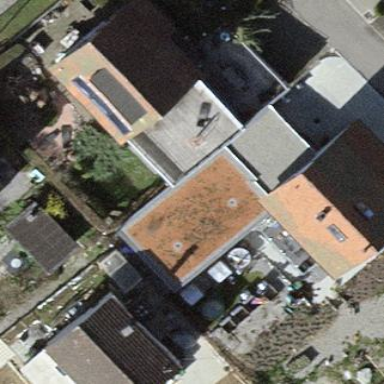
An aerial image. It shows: Part of building with flat tan roof.